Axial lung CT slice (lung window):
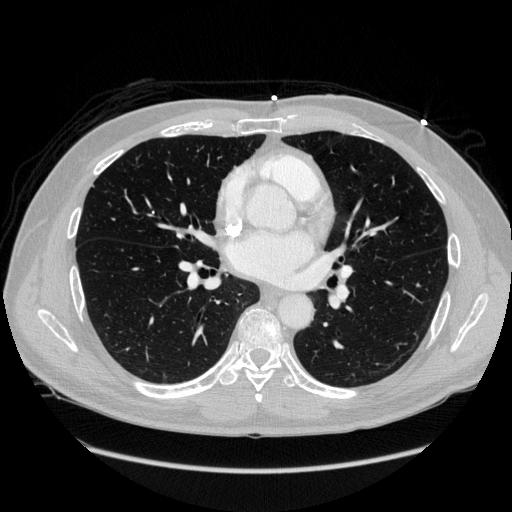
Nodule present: no